Interaction volume radius: 5 \u00c5
Interaction volume height: 25 \u00c5
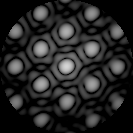
Disorder parameter: 0.09173